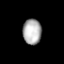
Tissue: lung
Cell type: T cells
Senescence score: 0.579
Nuclear area (px): 464
Mean DAPI intensity: 175.116